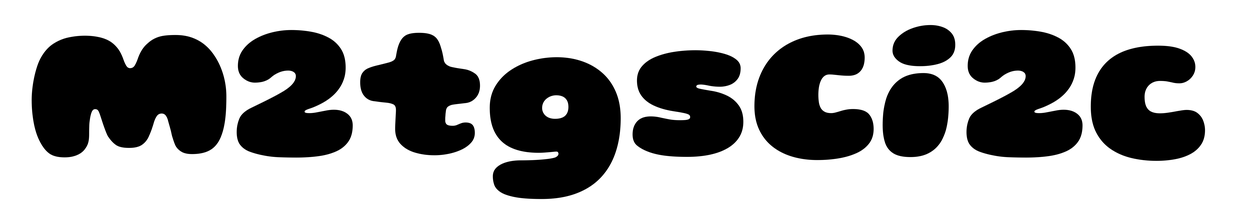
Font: Gluten_Black